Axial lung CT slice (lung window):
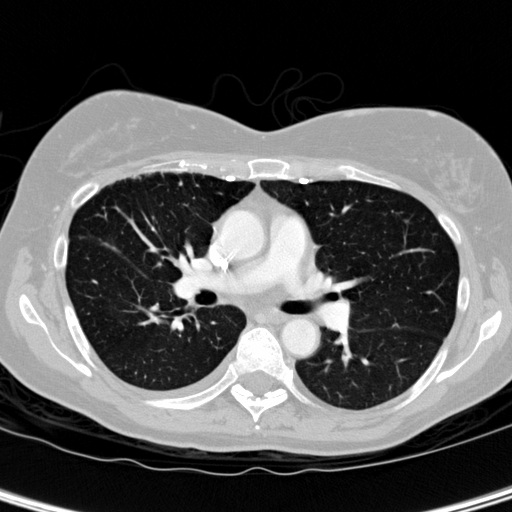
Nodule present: no